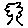
Label: tree